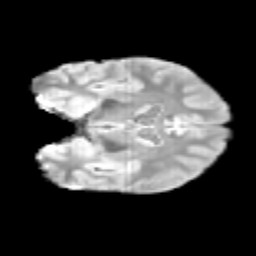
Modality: T2w
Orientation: coronal
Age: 11
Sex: male
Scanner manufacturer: siemens
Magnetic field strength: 3 T
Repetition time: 3.8 s
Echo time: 0.07 s